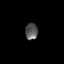
Tissue: lung
Cell type: Epithelial cells
Senescence score: 0.2433
Nuclear area (px): 199
Mean DAPI intensity: 90.322